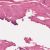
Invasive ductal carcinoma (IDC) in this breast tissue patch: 0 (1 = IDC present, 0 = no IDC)